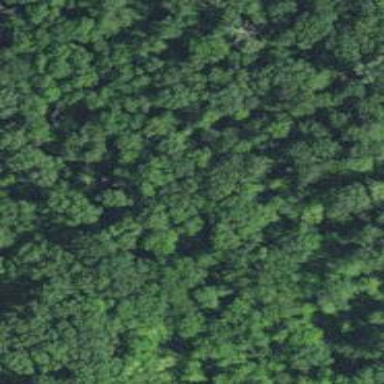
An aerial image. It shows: Mixed woodland area with various types of leaves.